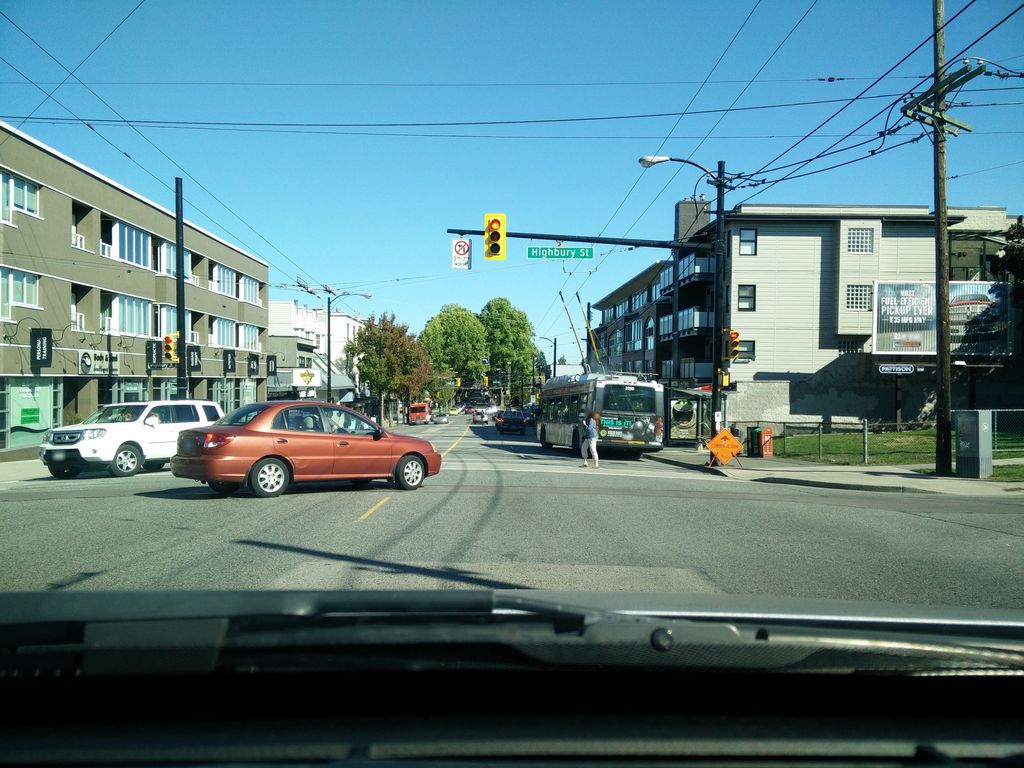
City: vancouver